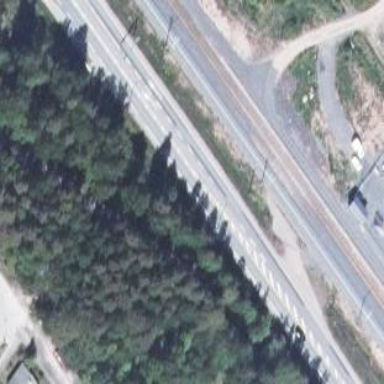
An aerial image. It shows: Trunk highway.